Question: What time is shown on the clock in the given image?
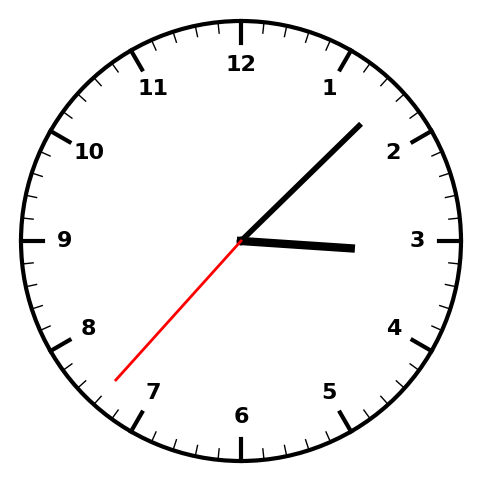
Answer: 03:07:37